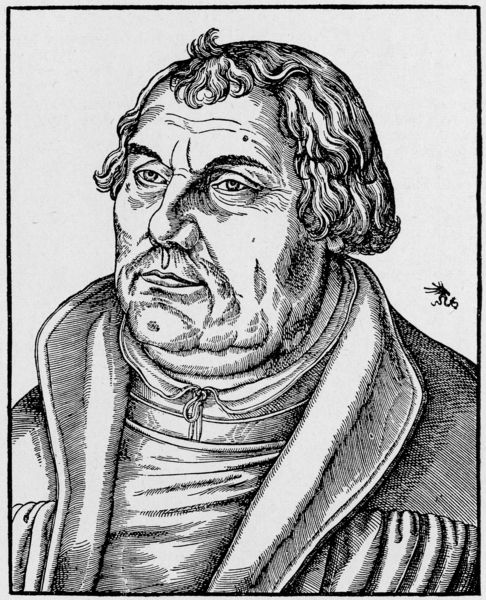
Titel: Bildnis des Martin Luther
Künstler: Lucas d.J. Cranach
Institution: (Seriendruck)
Schlagwörter: mann, weiß, frisur, grau, mund, nase, profil, schwarz, stirn, zeichen, zeichnung, blick, schleife, bart, hemd, augen, falten, gesicht, kragen, rahmen, bild, bildnis, hals, portrait, porträt, signatur, auge, haare, mantel, augenbrauen, brustbild, kinn, locke, locken, renaissance, holzschnitt, backen, grafik, graphik, rand, dick, brauen, dreiviertelansicht, dreiviertelprofil, revers, fett, druck, druckgraphik, druckgrafik, monogramm, radierung, stich, schwarzweiß, pfarrer, doppelkinn, wams, luther, kupferstich, kindd, kropf, martin, reformation, bartlos, martin luther, seriendruck, monogram, lucas cranach, flten, schongauer, ruck, lutter, nschen, hozschnitt, wamme, hjolzschnitt